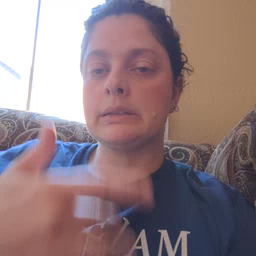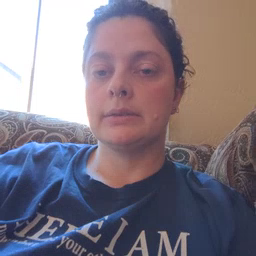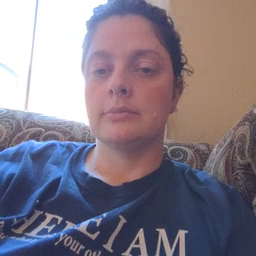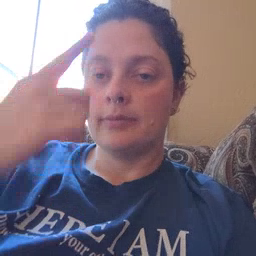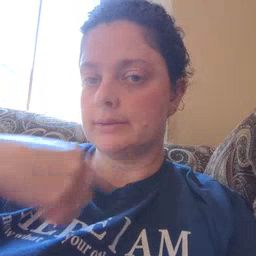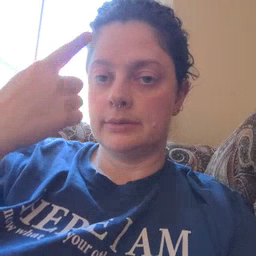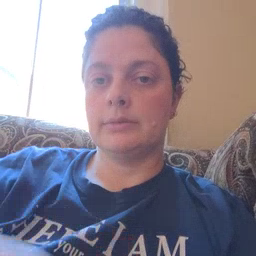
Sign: face